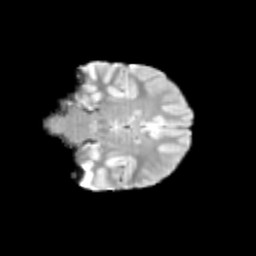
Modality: T2w
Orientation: coronal
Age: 12
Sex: female
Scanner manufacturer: siemens
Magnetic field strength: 3 T
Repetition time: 3.8 s
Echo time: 0.07 s